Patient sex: F
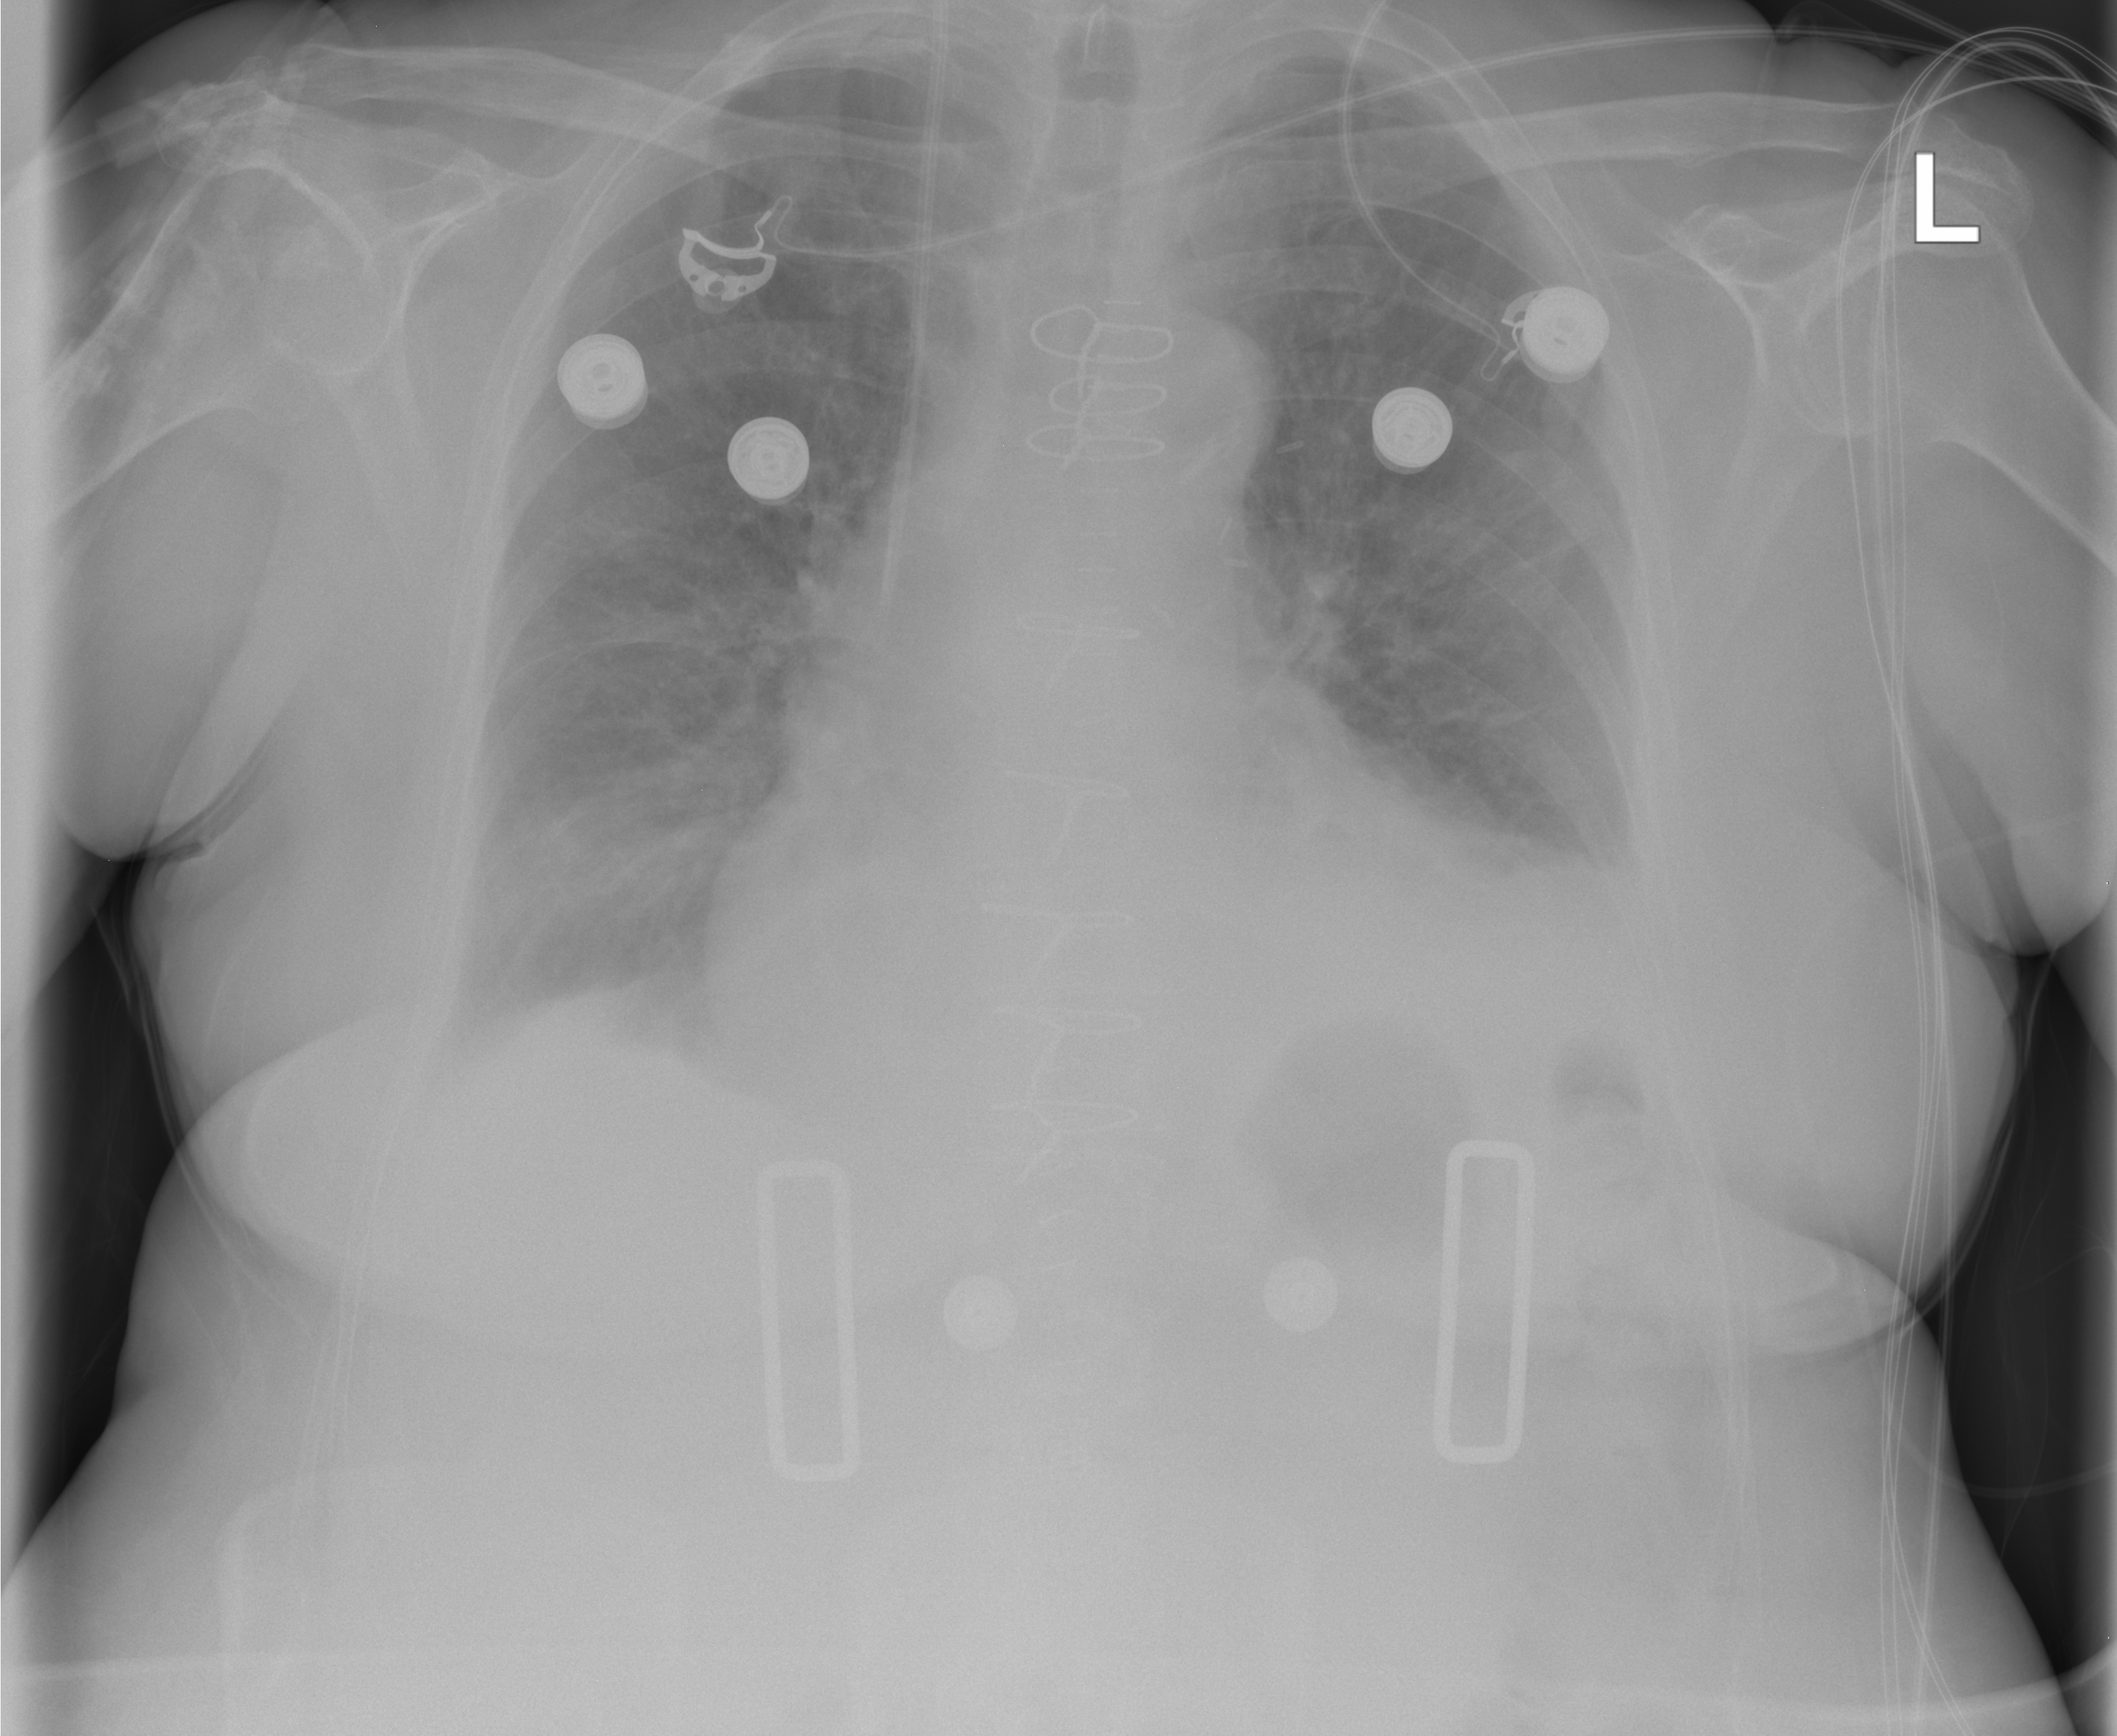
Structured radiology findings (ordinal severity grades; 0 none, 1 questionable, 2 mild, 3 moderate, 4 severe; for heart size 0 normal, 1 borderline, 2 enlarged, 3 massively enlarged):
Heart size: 2
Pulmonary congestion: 0
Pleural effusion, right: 0
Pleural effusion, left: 2
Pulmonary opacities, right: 0
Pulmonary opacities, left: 0
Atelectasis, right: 0
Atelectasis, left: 2